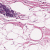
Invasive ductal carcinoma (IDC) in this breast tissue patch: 0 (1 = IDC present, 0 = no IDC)